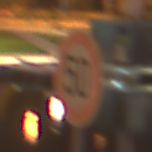
Verkehrszeichen: Geschwindigkeit50
Umgebung: Outdoor, Urban
Tageszeit: Night
Wetter: PartlyCloudy
Licht: Artificial
Jahreszeit: NotSpecified
Kontrast: HighContrast